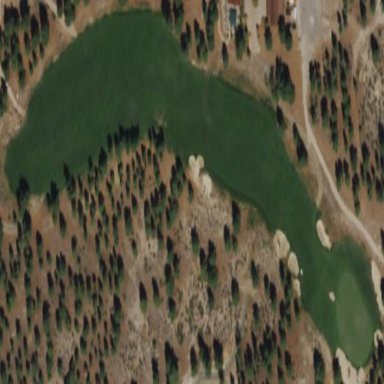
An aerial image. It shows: Golf fairway surrounded by grass.